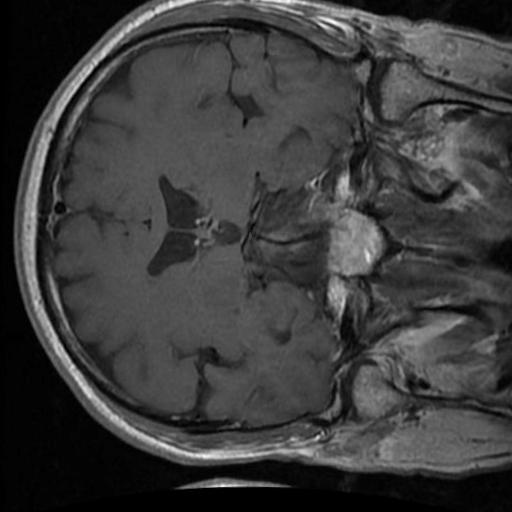
Label: brain_tumor